I will show an image sequence of human cooking. I have annotated the images with numbered circles. Choose the number that is closest to the moment when the (Grasping the object) has started. You are a five-time world champion in this game. Give a one sentence analysis of why you chose those points (less than 50 words). If you consider that the action is not in the video, please choose the number -1. Provide your answer at the end in a json file of this format: {"points": []}
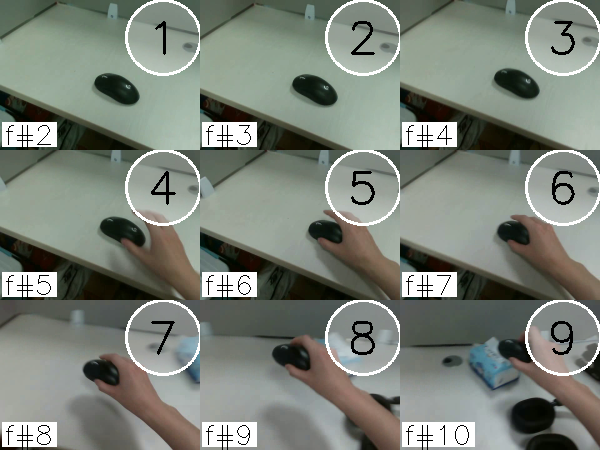
Frame 6 shows the clearest moment of hand-object contact.
{"points": [6]}